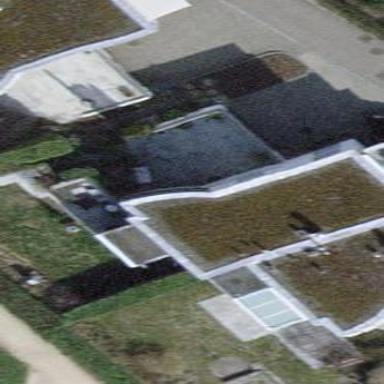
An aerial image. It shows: Semi-detached house with flat roof.